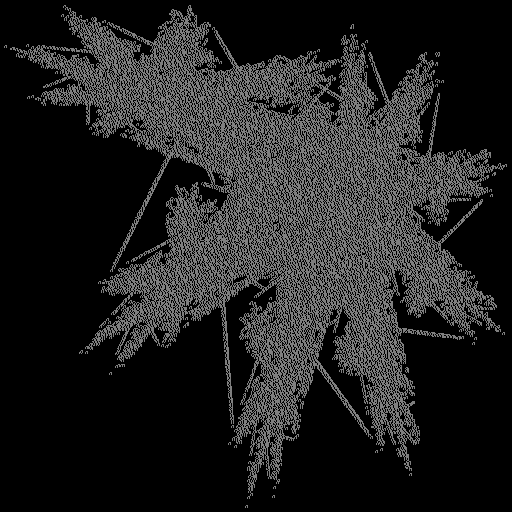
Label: involucre